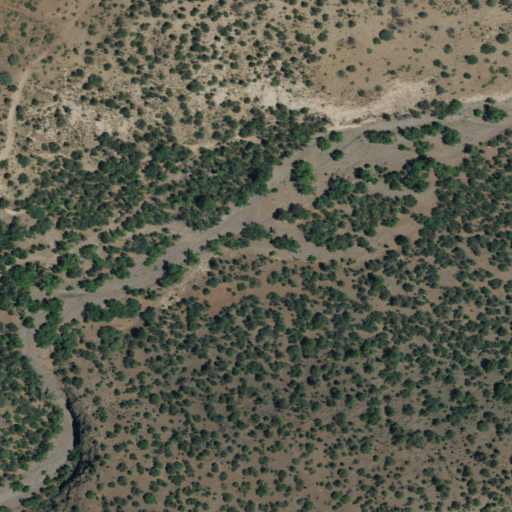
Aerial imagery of valley in New Mexico named Snare Canyon containing evergreen forest and shrub